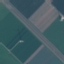
Label: Highway